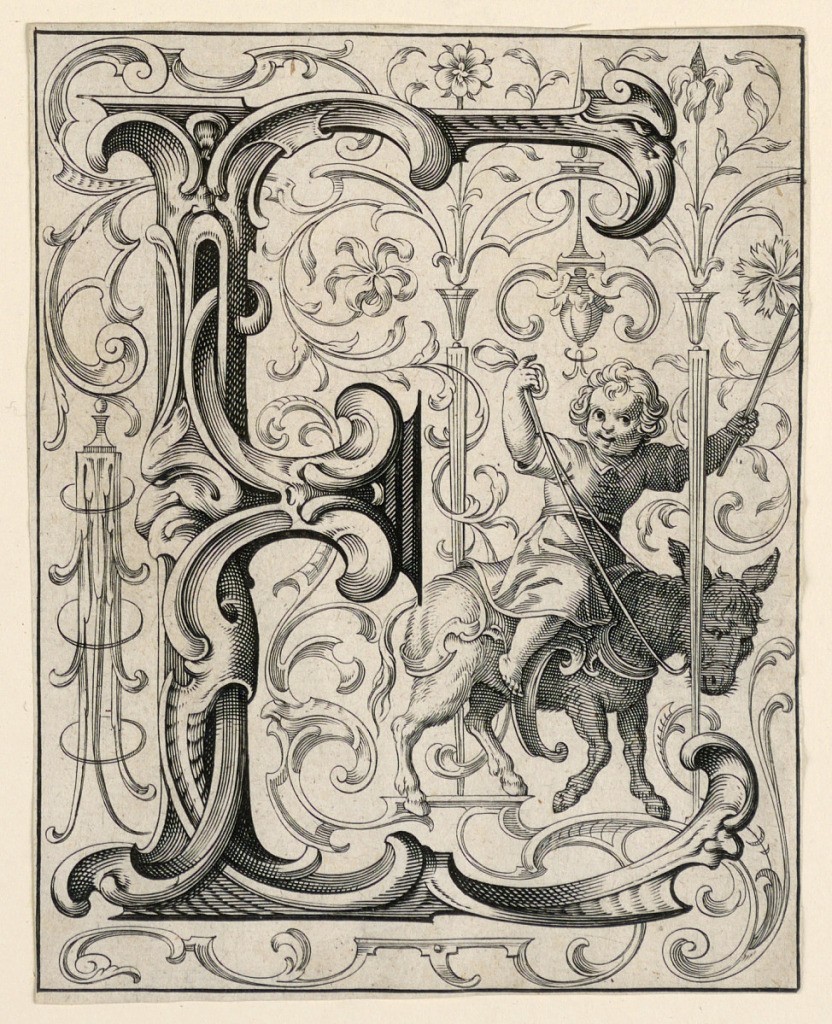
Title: Panel with the Letter "E" from the "Newes ABC Büechlein"
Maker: Lukas Kilian, German, 1579 – 1637
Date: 1627
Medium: Engraving on off-white laid paper
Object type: Print
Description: A boy rides a donkey ("Esel").